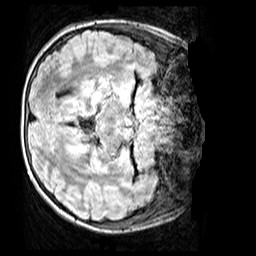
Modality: FLAIR
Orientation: axial
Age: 10
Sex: male
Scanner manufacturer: siemens
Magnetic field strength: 3 T
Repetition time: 5 s
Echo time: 0.388 s